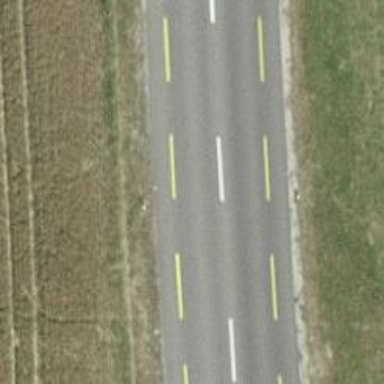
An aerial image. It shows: Secondary road with asphalt surface and designated cycle lane.